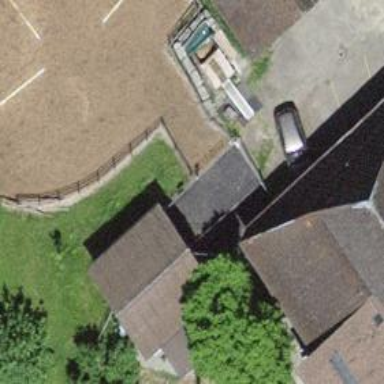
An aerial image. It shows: Stable.